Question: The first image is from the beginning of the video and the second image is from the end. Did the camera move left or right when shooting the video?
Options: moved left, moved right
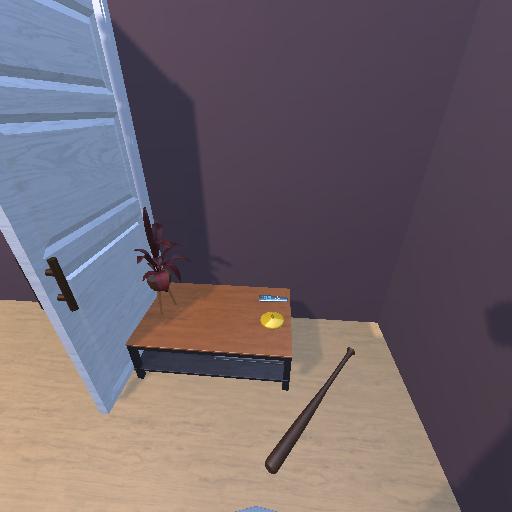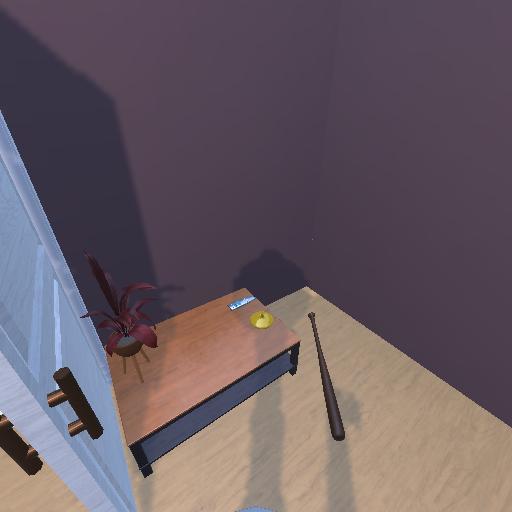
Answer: moved left